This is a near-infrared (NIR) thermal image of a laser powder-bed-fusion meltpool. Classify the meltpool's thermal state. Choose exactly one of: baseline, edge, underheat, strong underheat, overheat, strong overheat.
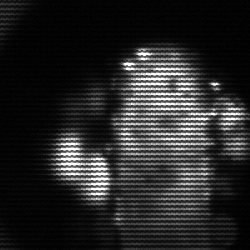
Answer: strong underheat